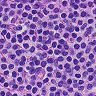
Metastatic tissue present: no